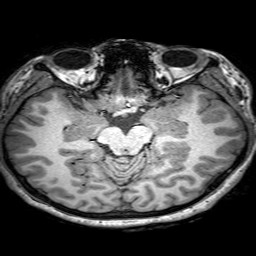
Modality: T1w
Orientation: coronal
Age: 23
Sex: female
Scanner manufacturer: philips
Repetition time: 0.008909 s
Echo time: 0.0046 s